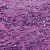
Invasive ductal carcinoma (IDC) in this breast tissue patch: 0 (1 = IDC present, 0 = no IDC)